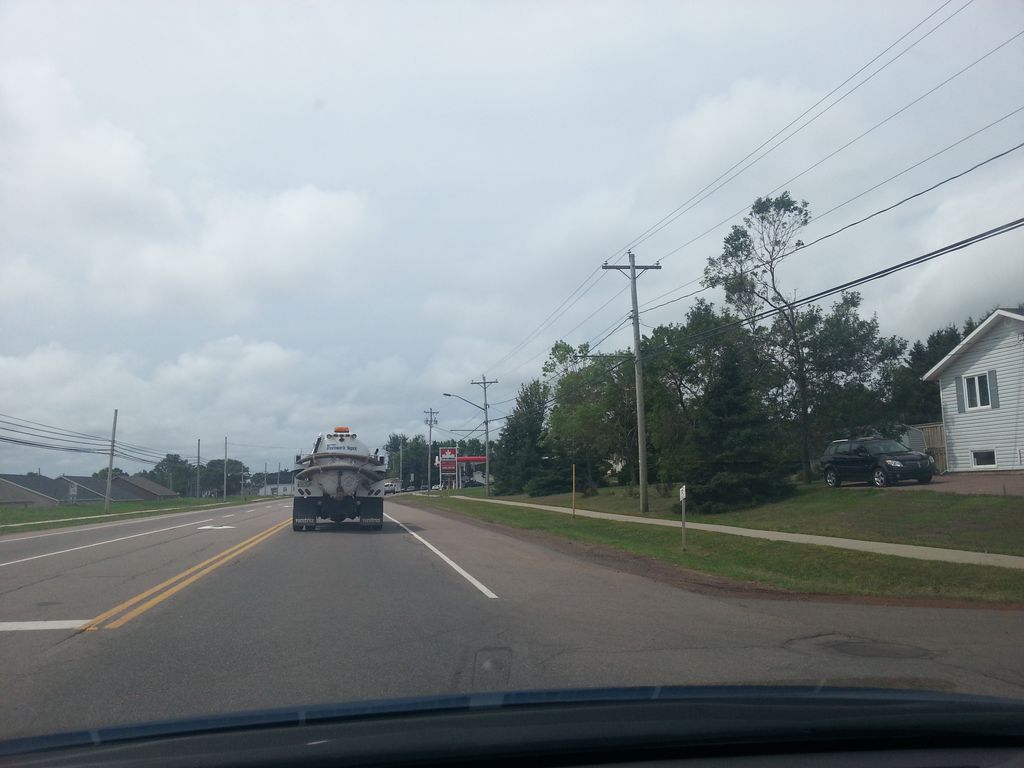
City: charlottetown